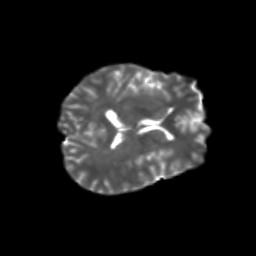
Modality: T2w
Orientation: axial
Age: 26
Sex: male
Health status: healthy
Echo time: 0.074 s